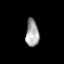
Tissue: lung
Cell type: T cells
Senescence score: 0.1934
Nuclear area (px): 358
Mean DAPI intensity: 160.277